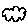
Label: cloud